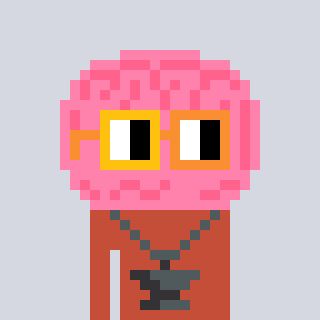
a pixel art character with square yellow and orange glasses, a brain-shaped head and a rust-colored body on a cool background